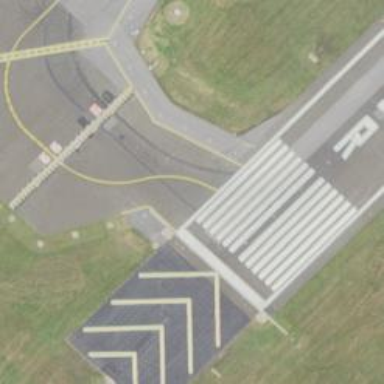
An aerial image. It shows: Image of taxiway at airport.